Question: So, this is a C programming problem I was given for class. To do this problem, you need to know the basic form of a derivative. Here are the instructions.
Given the txt file, I would read in a value, then read in the value ahead of the just read value. I tried to use two 'for' loops, but that doesn't seem to work as expected. I can't use arrays in this program--(this would make this problem trivial, in my opinion).
'for'
Here is my code. It's a lot of commenting, sorry in advance.
'''
// Lab7_Prob2.cpp : Computes derivatives of functions... FML
// nxt3
#include "stdafx.h"
#include <stdio.h>
#define SUCCESS printf("File operations were successful!
");
/*function that calculates derivative*/
double derive(double x_i, double fX_i, double x_i2, double fX_i2) {
/*x_i, f(x_i); x_i2 = (x_i + 1), fX_i2 = f(x_i + 1)*/
double fprime = (fX_i2 - fX_i) / (x_i2 - x_i); //derivative of x, f'(x)
return fprime; //returns f'(x)
}
int main() {
double x, fX, x2, fX2; //init variable for x and f(x); also, (x_i+1) and (f(x_i+1))
double fP, f2P, xp2, fXp2; //init variables for f'(x), f''(x), f'(x_i) and f'(x_i+1)
int i = 1, j = 1; //indices for both MAIN loops, i = MainLoop1, j = MainLoop2
int ss = -99; //sentinal signal for secondderiv.txt
FILE *dt; //ptr for deriv_testdata.txt
FILE *fd; //ptr for firstderiv.txt
FILE *sd; //ptr for secondderiv.txt
dt = fopen("C:/Users/ng00947/Downloads/DataFiles/deriv_testdata.txt", "r"); //opens deriv_testdata.txt
fd = fopen("C:/Users/ng00947/Downloads/DataFiles/firstderiv.txt", "w"); //creats firstderiv.txt
sd = fopen("C:/Users/ng00947/Downloads/DataFiles/secondderiv.txt", "w"); //creats secondderiv.txt
int mNumDataPts; //number of records from deriv_testdata.txt
fscanf(dt, "%i", &mNumDataPts); //grabs number of records from file
fprintf(fd, "%i
", (mNumDataPts - 1)); //prints number of records to firstderiv.txt
//209 data points for f'(x)
//208 data points for f''(x)
/*loop scans in a uses derive function to calculate f'(x)*/
for (i; i <= (mNumDataPts - 1); i++) { //MainLoop1
fscanf(dt, "%lf %lf", &x, &fX); //grabs values in each row for x and f(x)
/*loop grabs values one ahead of x and f(x); this is for (x_i+1) and f(x_i+1)*/
for (int k = i; k <= (i + 1); k++) { //SubLoop1
fscanf(dt, "%lf %lf", &x2, &fX2);
break; //leaves this loop to continue with main loop
}
fP = derive(x, fX, x2, fX2); //calculates derivative using function
fprintf(fd, "%.2f %.2f
", x, fP); //prints x and f'(x) to firstderiv.txt
}
/*loop scans in and uses derive function to calculate f''(x)*/
for (j; j <= (mNumDataPts - 2); j++) { //MainLoop2
fscanf(fd, "%lf %lf", &x, &fP); //grabs values in each row for x and f'(x)
/*loop grabs values one ahead of x and f'(x); this is for (x_i+1) and f'(x_i+1)*/
for (int m = j; m <= (j + 1); m++) { //SubLoop2
fscanf(dt, "%lf %lf", &xp2, &fXp2);
break; //leaves this loop to continue with main loop
}
f2P = derive(x, fP, xp2, fXp2); //calculates second derivative using function
fprintf(sd, "%.2f %.2f
", x, f2P); //prints x and f''(x) to secondderiv.txt
}
fprintf(sd, "%i %i", ss, ss); //prints sentinal signal to end of secondderiv.txt
/*closes all files*/
fclose(dt);
fclose(fd);
fclose(sd);
SUCCESS; //prints message for sweet victory
return 0; //let's wrap this up
}
'''
I appreciate any and all help! (Bonus points if you can help answer my question without providing code.)
Here are the datafiles:
<URL>
<URL>
<URL>
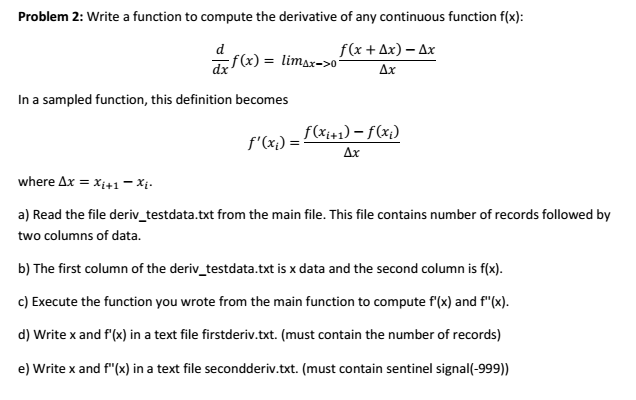
Answer: Suggest simplifying the 'scan()' loops.
Scan the first pair. In a loop (starting at index 1) scan the next pair, calculate the derivative and print. Use the 2nd pair as the next set's first pair.
'''
static const char *format2double = "%lf%lf"; // space not needed in "%lf %lf"
if (fscanf(dt, format2double, &x, &fX) != 2) Handle_Error();
for (i = 1; i < mNumDataPts; i++) {
if (fscanf(dt, format2double, &x2, &fX2) != 2) Handle_Error();
fP = derive(x, fX, x2, fX2);
fprintf(fd, "%.2f %.2f
", x, fP); //prints x and f'(x) to firstderiv.txt
x = x2;
fX = fX2;
}
'''